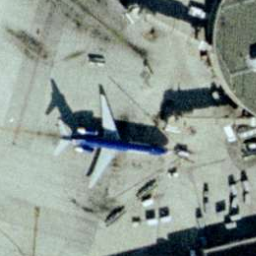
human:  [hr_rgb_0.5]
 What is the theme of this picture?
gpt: airport

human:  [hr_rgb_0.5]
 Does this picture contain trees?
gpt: no

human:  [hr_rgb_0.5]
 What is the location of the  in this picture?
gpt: center

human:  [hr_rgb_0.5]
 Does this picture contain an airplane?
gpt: yes